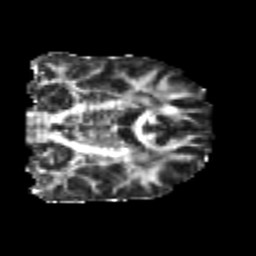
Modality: FA
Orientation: coronal
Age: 22
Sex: male
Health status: healthy
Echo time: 0.074 s